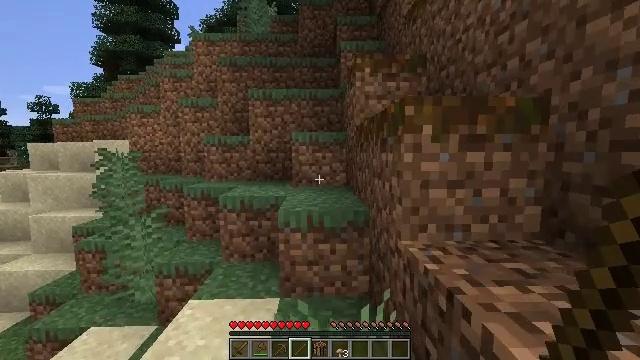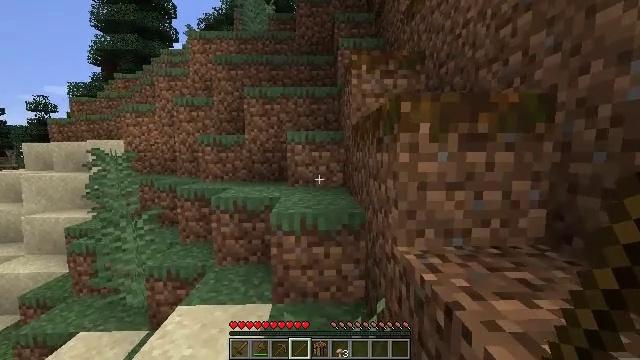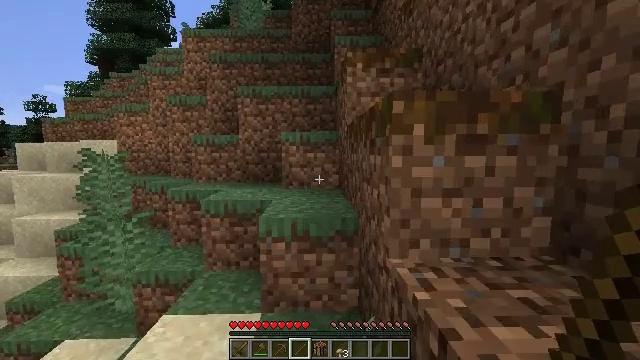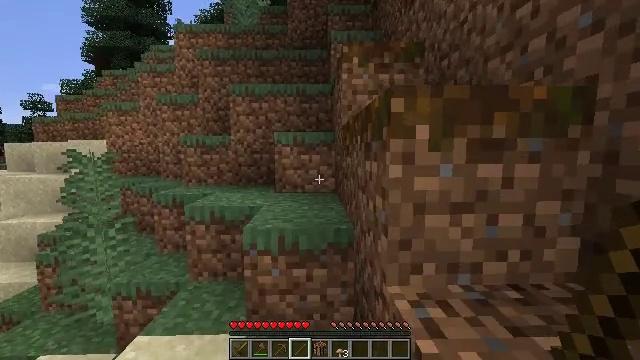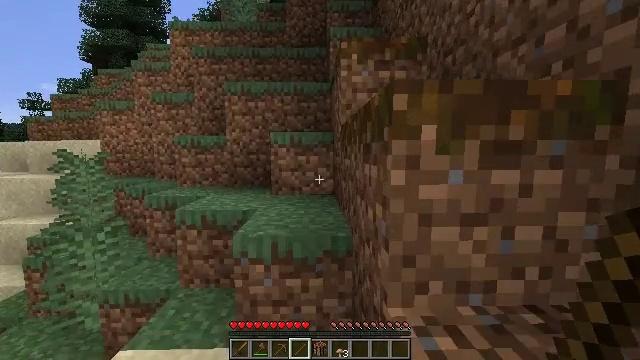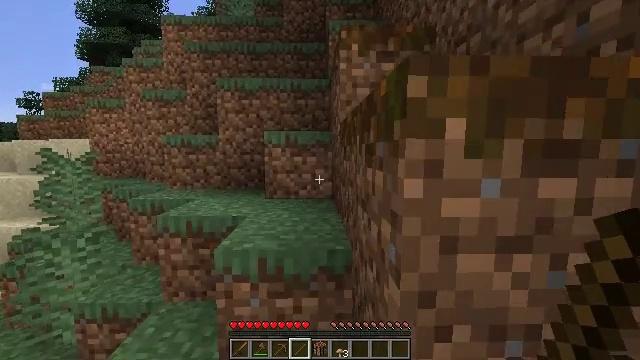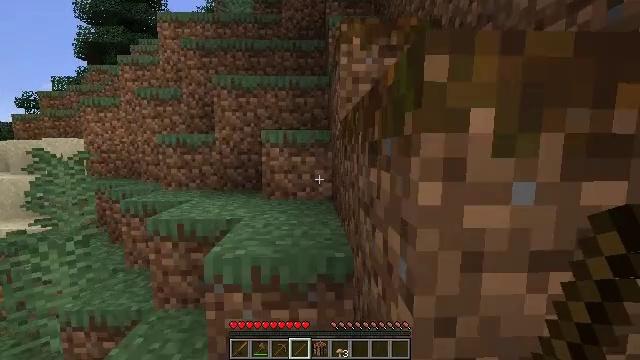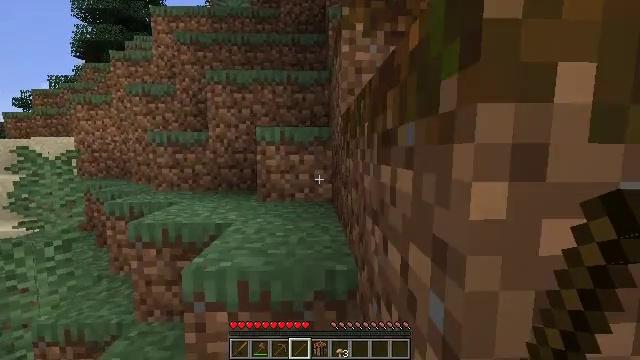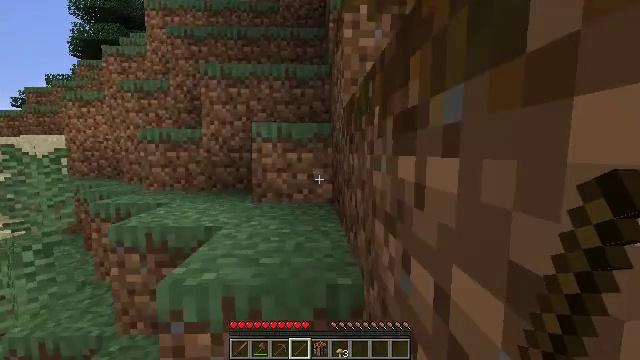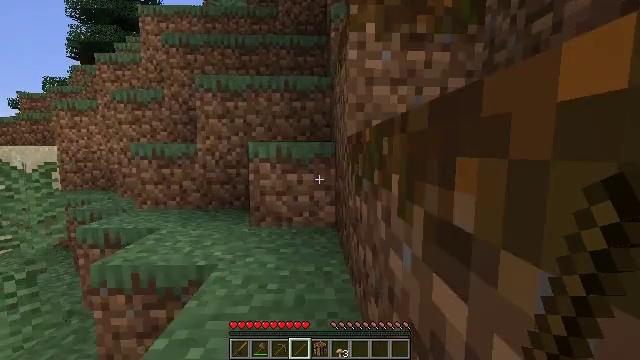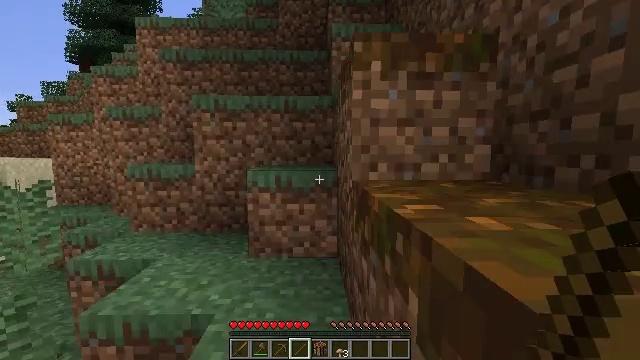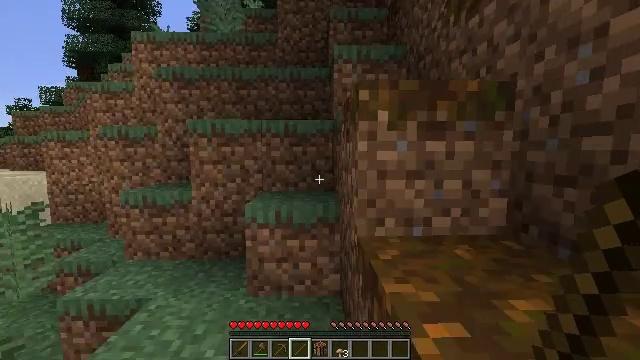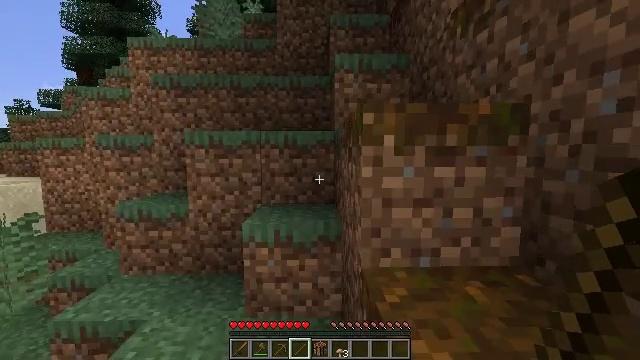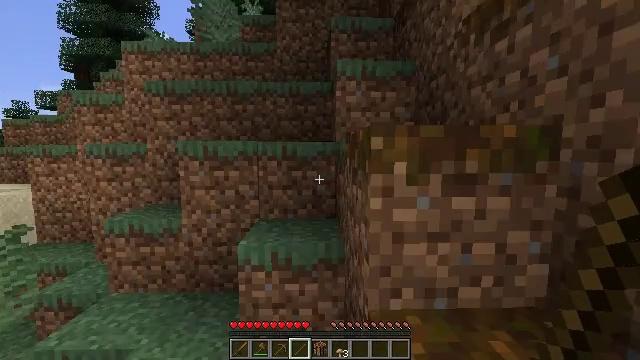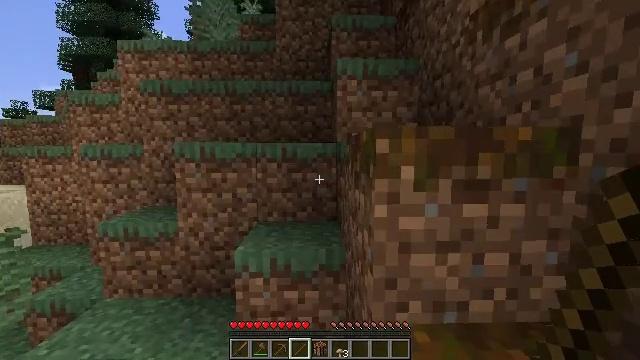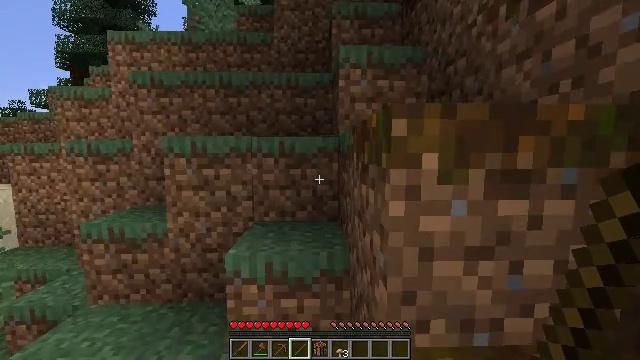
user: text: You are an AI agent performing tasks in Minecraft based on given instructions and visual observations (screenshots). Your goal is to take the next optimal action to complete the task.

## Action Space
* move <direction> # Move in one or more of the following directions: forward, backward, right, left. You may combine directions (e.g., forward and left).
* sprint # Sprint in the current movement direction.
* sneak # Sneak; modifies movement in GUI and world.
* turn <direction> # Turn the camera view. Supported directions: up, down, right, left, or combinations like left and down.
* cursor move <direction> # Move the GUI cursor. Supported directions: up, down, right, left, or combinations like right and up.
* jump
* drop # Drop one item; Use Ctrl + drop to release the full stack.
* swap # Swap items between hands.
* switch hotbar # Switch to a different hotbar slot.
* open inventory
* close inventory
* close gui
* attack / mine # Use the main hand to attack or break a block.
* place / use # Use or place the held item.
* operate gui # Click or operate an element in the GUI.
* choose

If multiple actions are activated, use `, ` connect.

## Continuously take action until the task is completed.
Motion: motion action
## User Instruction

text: Collect the brown mushroom from the forest floor.
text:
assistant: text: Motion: move forward and move right
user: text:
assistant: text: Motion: move forward
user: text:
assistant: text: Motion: move forward
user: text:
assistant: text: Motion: move forward
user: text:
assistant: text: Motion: move forward
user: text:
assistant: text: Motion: move forward
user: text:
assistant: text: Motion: move forward
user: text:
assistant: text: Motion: move forward
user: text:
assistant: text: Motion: move forward, jump
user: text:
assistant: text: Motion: move forward, jump
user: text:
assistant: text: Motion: move forward, jump
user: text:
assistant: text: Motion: move forward, jump
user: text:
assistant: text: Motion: move forward
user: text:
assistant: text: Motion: move forward
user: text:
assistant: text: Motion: move forward
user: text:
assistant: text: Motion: move forward
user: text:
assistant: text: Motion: move forward
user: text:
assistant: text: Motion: move forward
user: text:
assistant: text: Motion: move forward, jump
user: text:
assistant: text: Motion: move forward, jump
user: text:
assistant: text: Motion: move forward, jump
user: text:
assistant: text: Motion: move forward
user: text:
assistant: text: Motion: move forward
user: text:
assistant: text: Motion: move forward
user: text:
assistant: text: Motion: move forward
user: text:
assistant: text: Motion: move forward
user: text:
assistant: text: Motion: move forward
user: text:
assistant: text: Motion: move forward, turn left, jump
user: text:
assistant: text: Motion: move forward, turn left, jump
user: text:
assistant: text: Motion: move forward, jump